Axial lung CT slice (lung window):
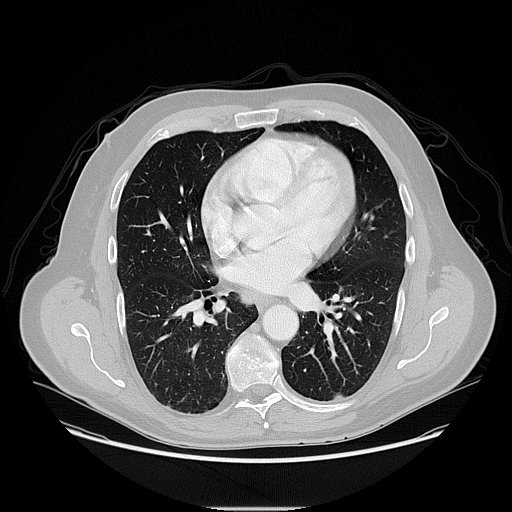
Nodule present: no